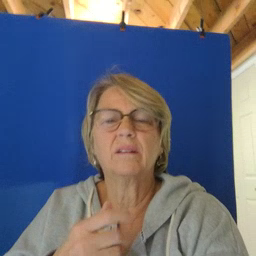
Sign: mad